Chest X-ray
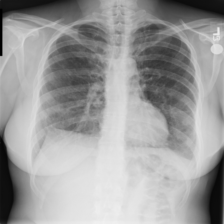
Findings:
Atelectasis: negative
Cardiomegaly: negative
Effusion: negative
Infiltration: negative
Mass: negative
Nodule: negative
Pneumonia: negative
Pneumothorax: negative
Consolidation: negative
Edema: negative
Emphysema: negative
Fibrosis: negative
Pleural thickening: negative
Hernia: negative